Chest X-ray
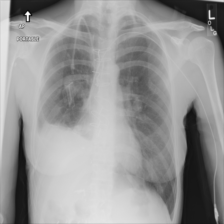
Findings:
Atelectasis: negative
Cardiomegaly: negative
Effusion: negative
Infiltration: negative
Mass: negative
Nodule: positive
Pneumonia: negative
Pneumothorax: positive
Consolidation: negative
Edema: negative
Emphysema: negative
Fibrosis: negative
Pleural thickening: negative
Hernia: negative